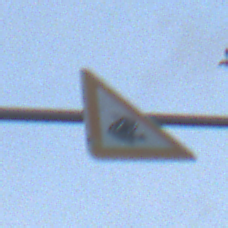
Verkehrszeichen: AmphibienwanderungLinks
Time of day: SunriseSunset
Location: Outdoor (Nature)
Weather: PartlyCloudy
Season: NotSpecified
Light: Natural